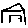
Label: house